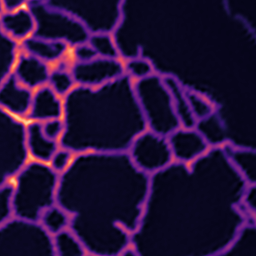
Label: Super-resolution ER image